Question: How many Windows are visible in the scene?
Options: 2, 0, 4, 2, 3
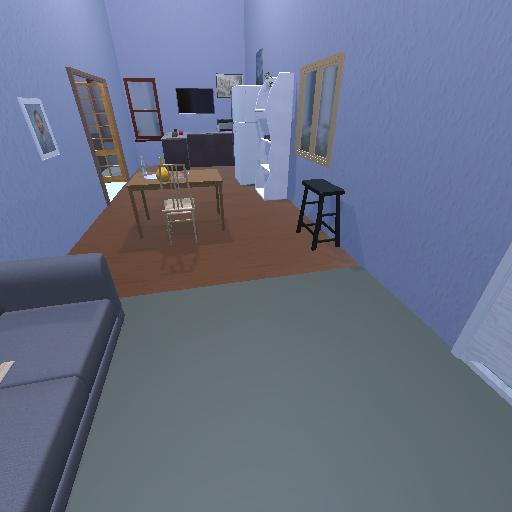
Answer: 2